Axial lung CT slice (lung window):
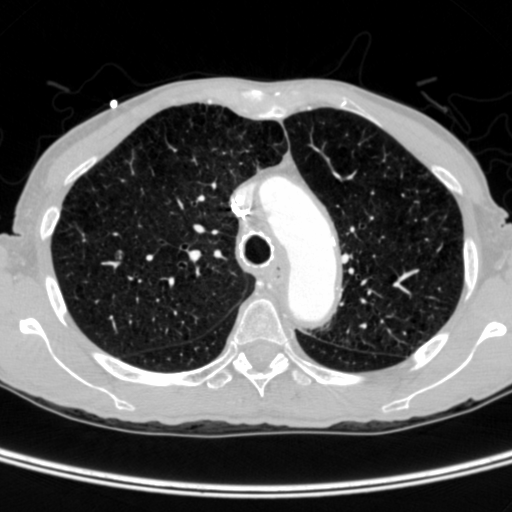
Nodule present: yes
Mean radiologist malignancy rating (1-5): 3